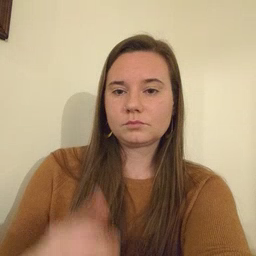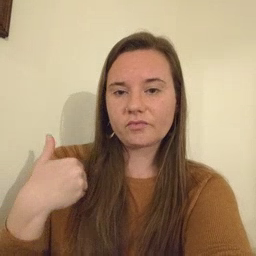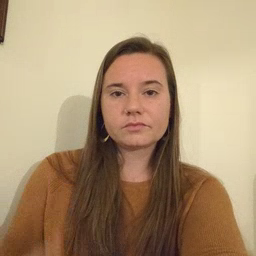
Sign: have